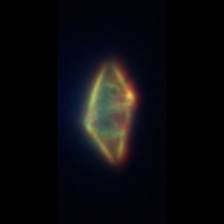
Taxon: Gyrodinium
Group: Dinoflagellates